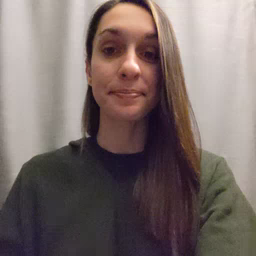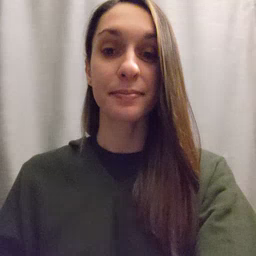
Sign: radio